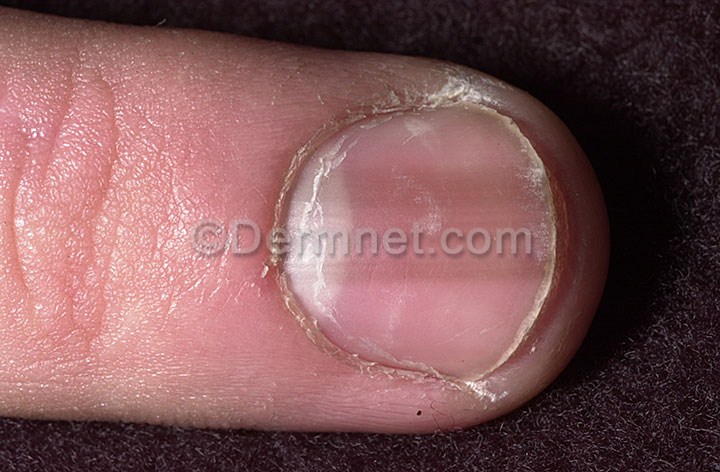
Disease: Nail Fungus and other Nail Disease